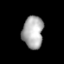
Tissue: lung
Cell type: Endothelial cells
Senescence score: 0.6189
Nuclear area (px): 661
Mean DAPI intensity: 170.912